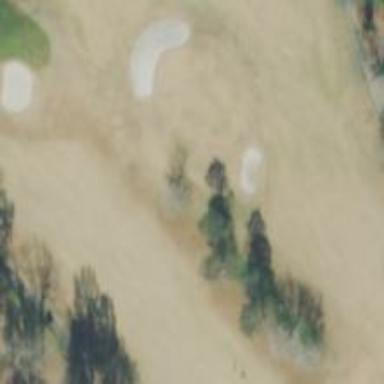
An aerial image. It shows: Scenic golf fairway.